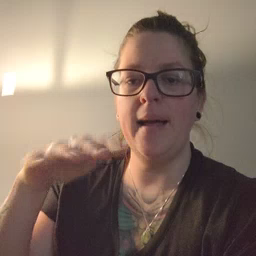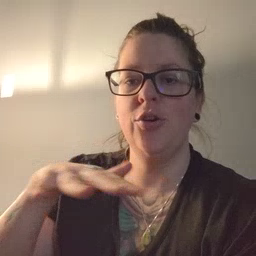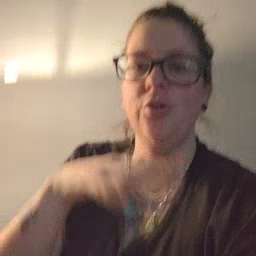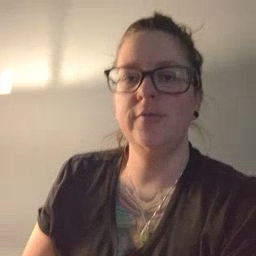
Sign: backyard